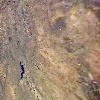
Label: land